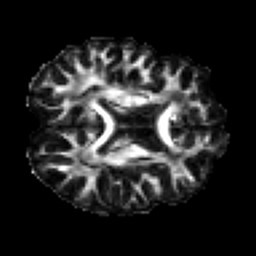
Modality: FA
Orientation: axial
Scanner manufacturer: siemens
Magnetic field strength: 3 T
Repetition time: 7.8 s
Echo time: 0.09 s